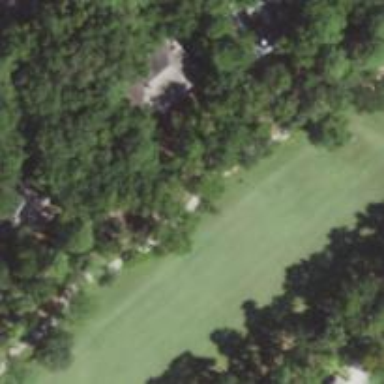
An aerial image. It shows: Service road designated as golf cart path.